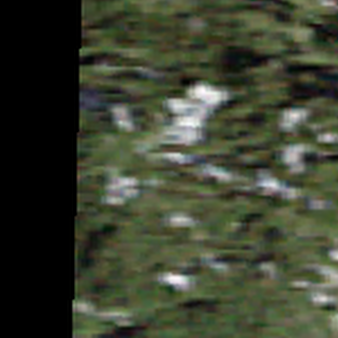
Label: other